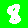
Digit: 8